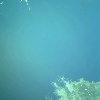
Label: water